Field crop: maize
Growth stage: 2
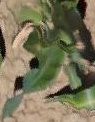
Species: maize